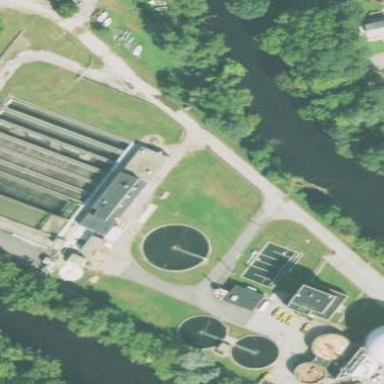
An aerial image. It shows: Wastewater plant.